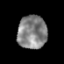
Tissue: prostate
Cell type: T cells
Senescence score: 0.3432
Nuclear area (px): 962
Mean DAPI intensity: 131.647